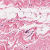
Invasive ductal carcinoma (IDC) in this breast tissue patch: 0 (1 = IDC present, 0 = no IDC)